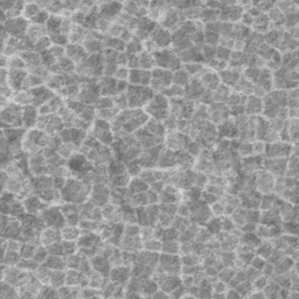
Label: frost